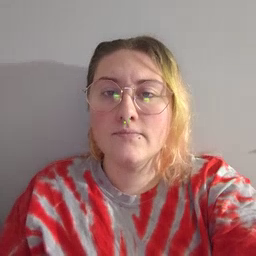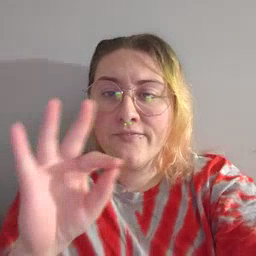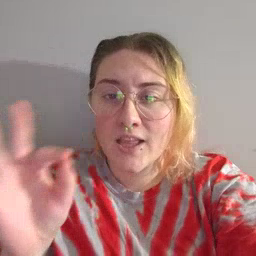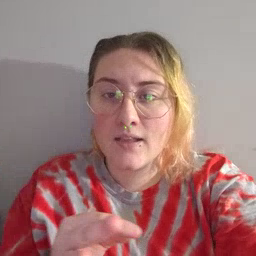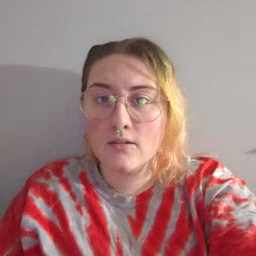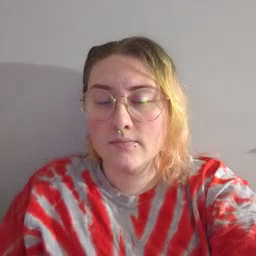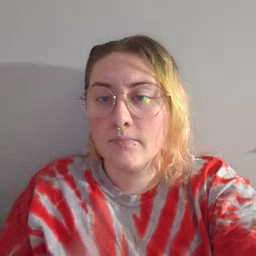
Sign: feet